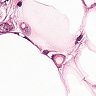
Metastatic tissue present: yes